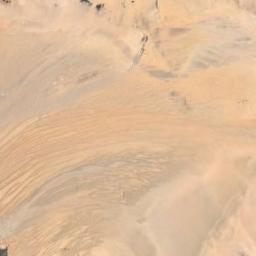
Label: desert